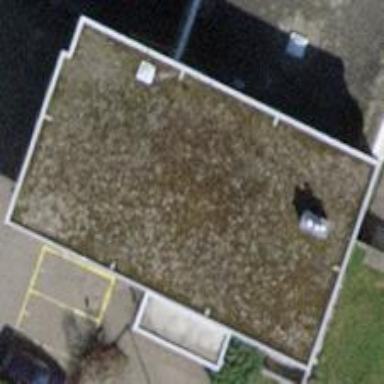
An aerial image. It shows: Commercial building.